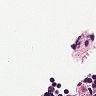
Metastatic tissue present: no